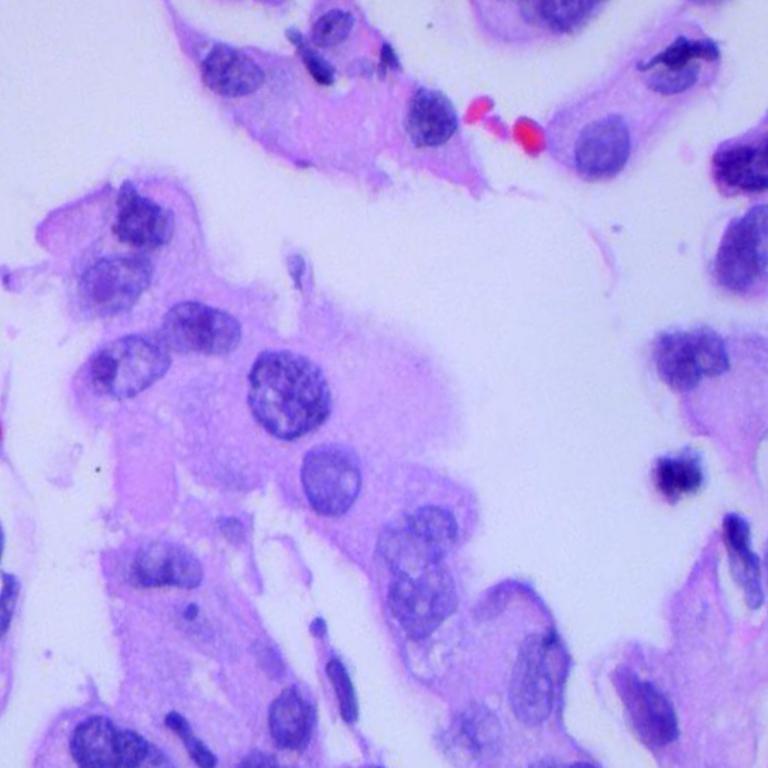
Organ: lung
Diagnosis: adenocarcinomas